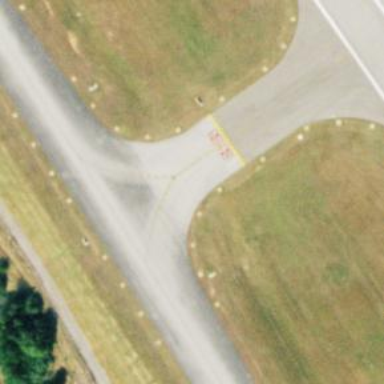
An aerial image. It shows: Asphalt taxiway in the airport.